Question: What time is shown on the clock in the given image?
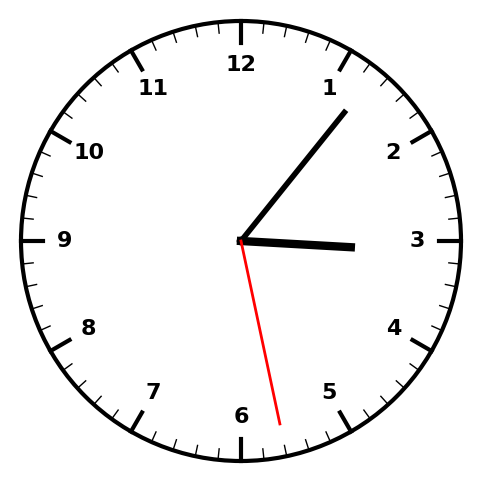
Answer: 03:06:28